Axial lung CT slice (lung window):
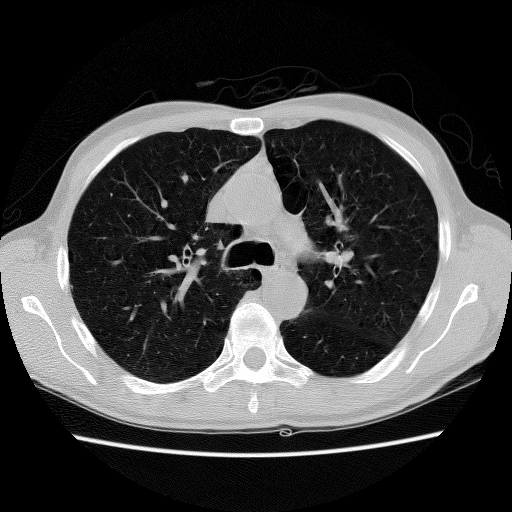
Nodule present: no